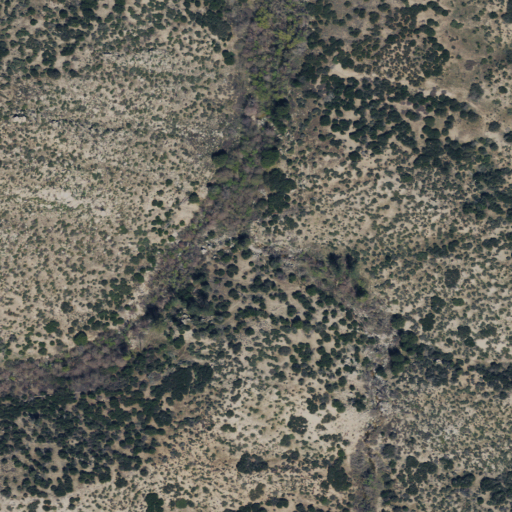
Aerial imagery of valley in California named Maloney Canyon containing only shrub